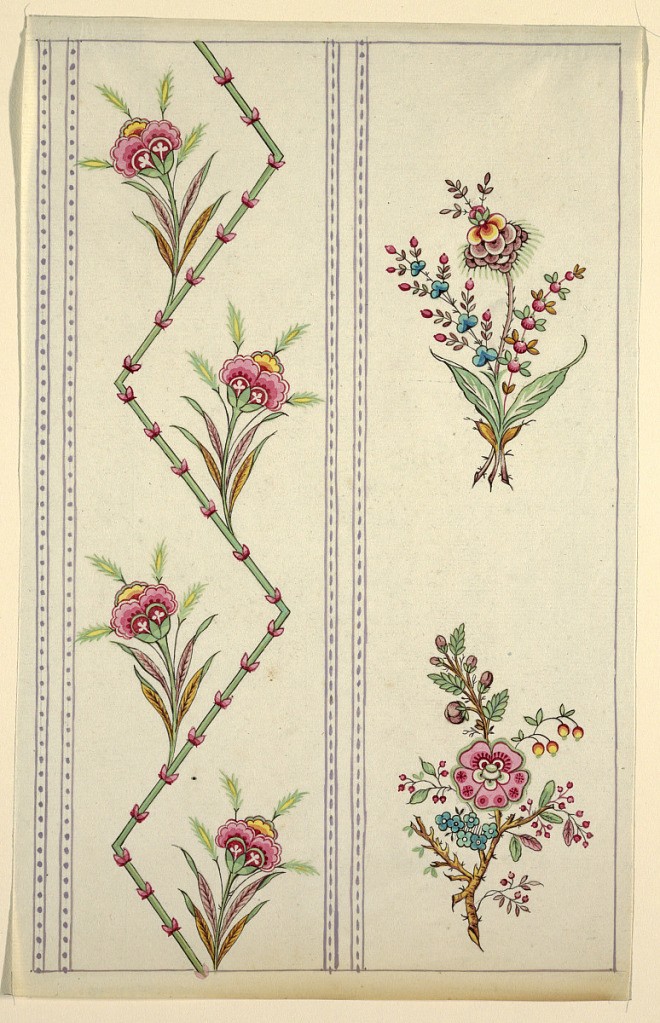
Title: Printed Textile Design: F
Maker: Louis-Albert DuBois, Swiss, 1752–1818
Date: ca. 1801
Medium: Pen and black ink, gouache, watercolor, over graphite, ruled border in violet gouache Support: white laid paper
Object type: Drawing
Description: Vertical format: two panels of fanciful flowers, violet stripes to the left of each; flowers in left panel on zig-zag green branch; ruled border line in violet.